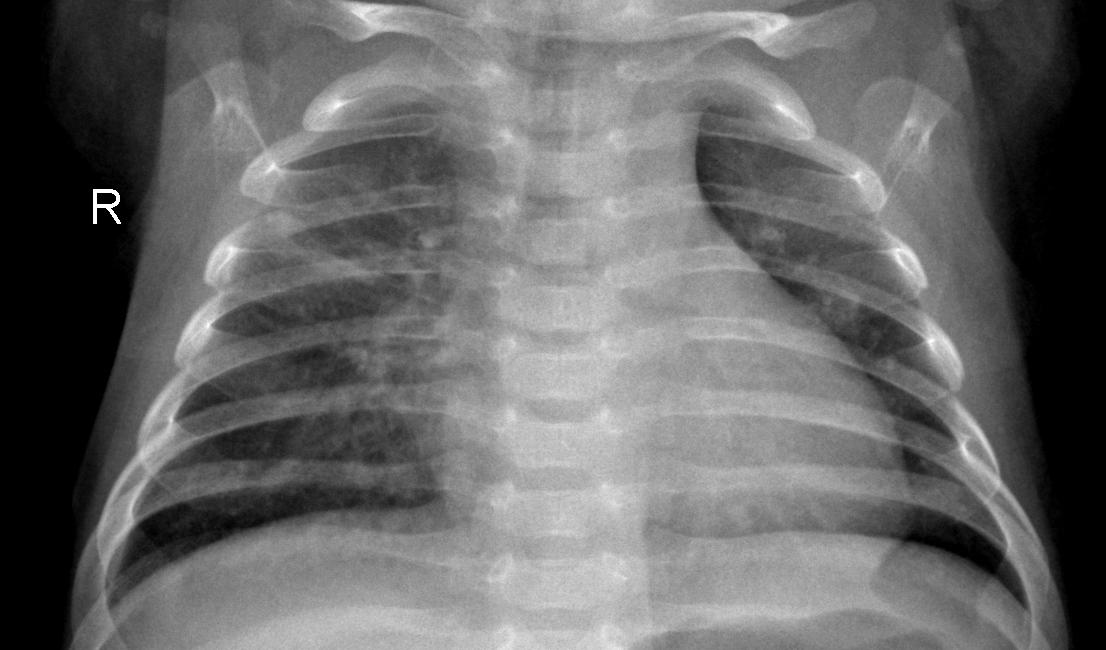
Diagnosis: PNEUMONIA